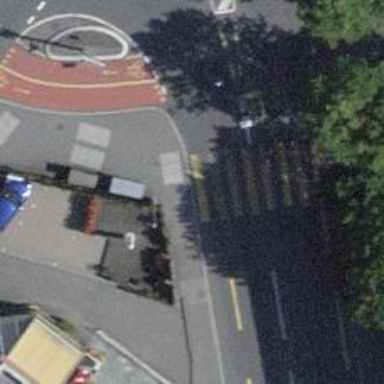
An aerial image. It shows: Kerb barrier.